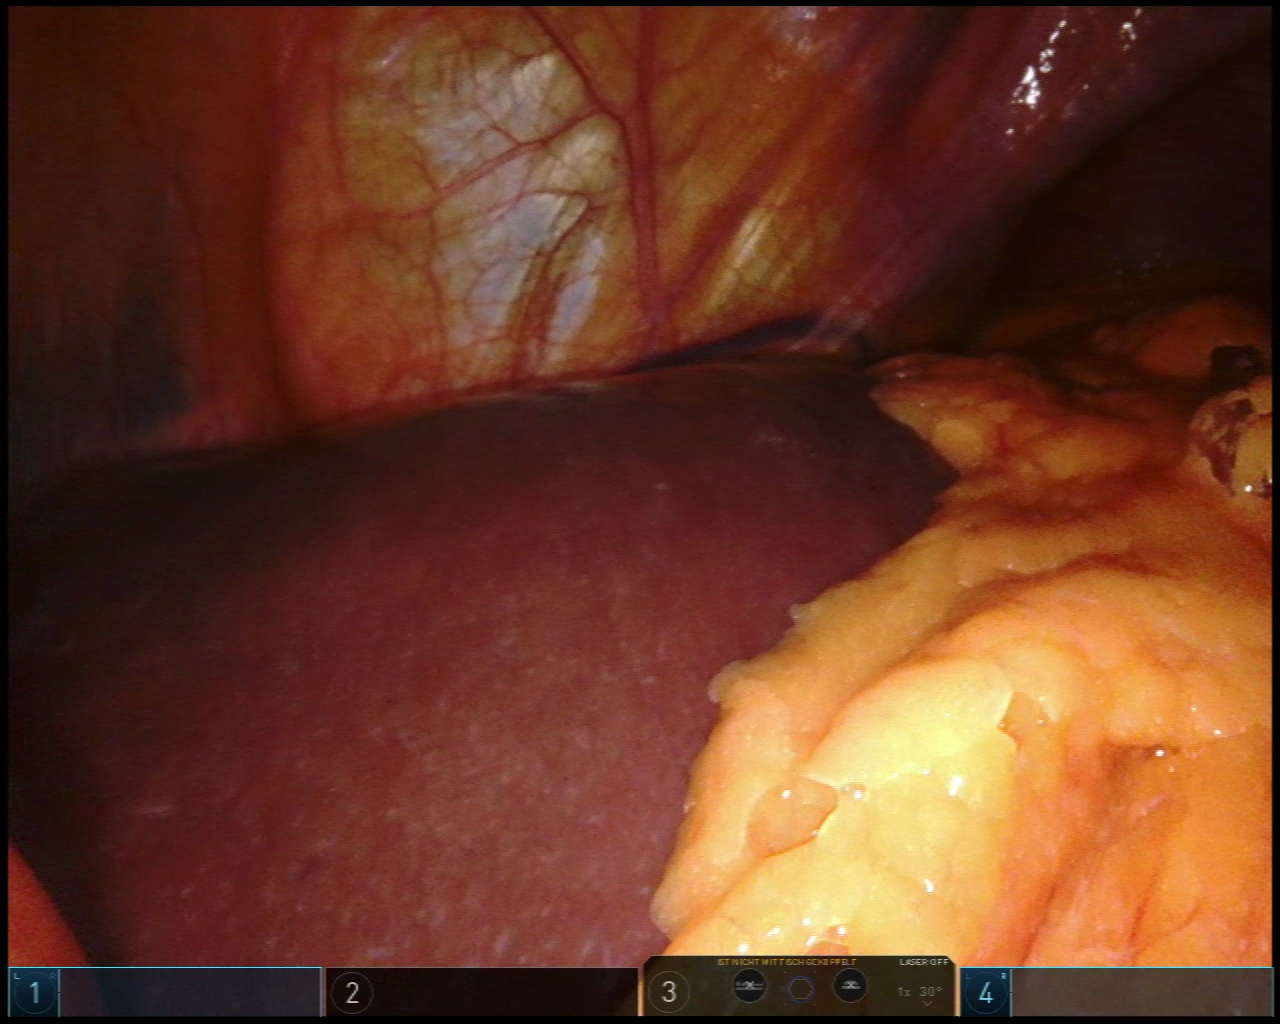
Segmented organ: liver
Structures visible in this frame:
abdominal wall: yes
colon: no
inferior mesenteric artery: no
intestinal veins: no
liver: yes
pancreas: no
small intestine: no
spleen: no
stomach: no
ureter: no
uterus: no
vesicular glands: no